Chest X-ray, PA view. Patient: 54 years old, sex F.
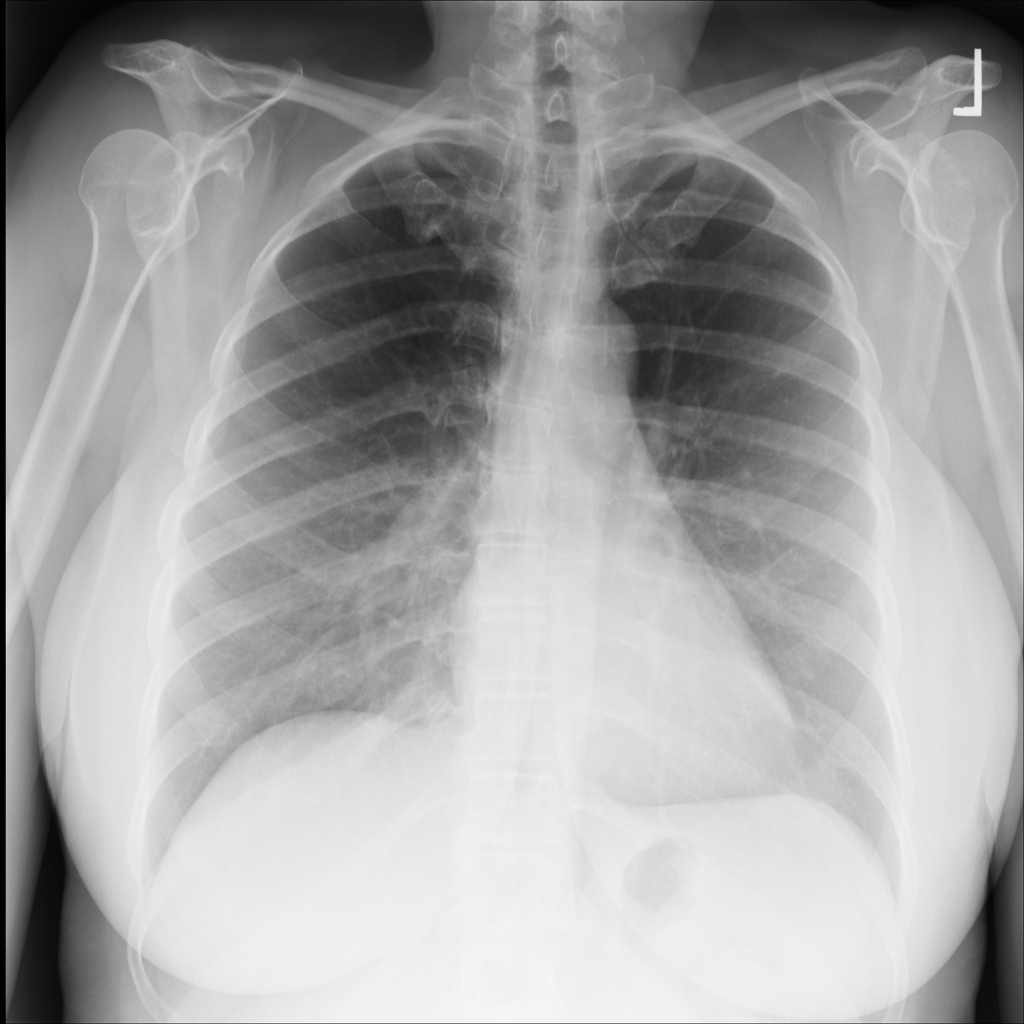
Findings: No Finding